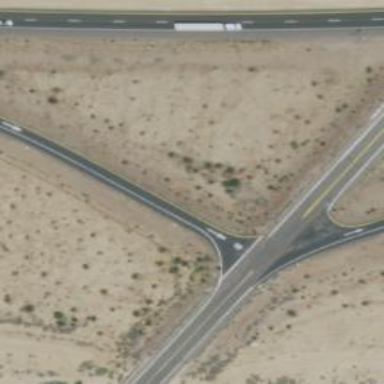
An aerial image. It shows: Stop road.